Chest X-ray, PA view. Patient: 38 years old, sex M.
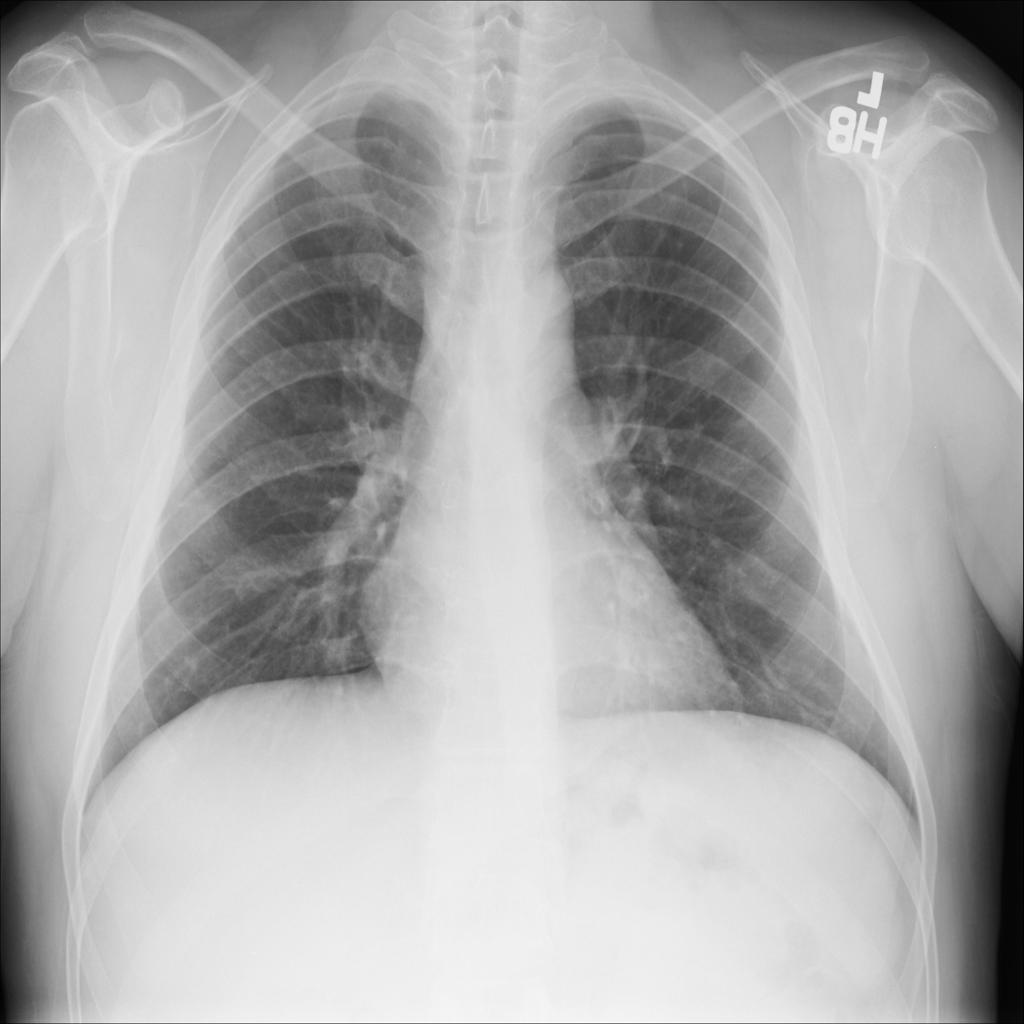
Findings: No Finding